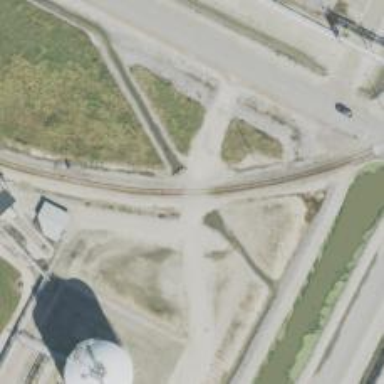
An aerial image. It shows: Level crossing along the railway.